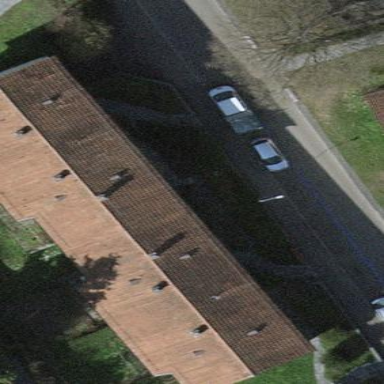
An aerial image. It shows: Parking lane area.